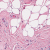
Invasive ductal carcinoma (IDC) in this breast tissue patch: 0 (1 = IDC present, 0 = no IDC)